Question: I'm sorry for my english.
My question is how to pass a data from a login viewcontroller to frontviewcontroller of the SWRevealViewController library. Let me explain my situation.
My app has a login view. If the login informations are ok you can enter inside the app where the menu would be managed by SWRevealViewController.
This is my storyboard:

To "remember" who is the user that was logged-in i want to pass an ID from the loginview (in my storyboard called "View Controller") to "HomeappViewController".
In my ViewController prepareforsegue method i wrote this code:
'''
-(void)prepareForSegue:(UIStoryboardSegue *)segue sender:(id)sender{
if ([[segue identifier] isEqualToString:@"entrataApp"]) {
SWRevealViewController *destination = [segue destinationViewController];
UINavigationController *navViewController = (UINavigationController *) [destination frontViewController];
HomeAppViewController *destViewController = (HomeAppViewController* )[navViewController topViewController];
destViewController.testoPassato = risposta;
}
}
'''
And in HomeAppViewControllerthis is my viewDidLoad:
'''
- (void)viewDidLoad{
[super viewDidLoad];
// Do any additional setup after loading the view.
self.title = @"News";
// Set the side bar button action. When it's tapped, it'll show up the sidebar.
_sidebarButton.target = self.revealViewController;
_sidebarButton.action = @selector(revealToggle:);
// Set the gesture
[self.view addGestureRecognizer:self.revealViewController.panGestureRecognizer];
_datiPassati.text = _testoPassato;
}
'''
As you can see i try to pass "risposta" that contain my "user ID" to destViewController.testoPassato that is the label inside HomeAppViewController but when i launch the code the label staies empty.
In your opinion which is my error? Maybe do i need to define homeAppViewController as frontviewcontroller? How can i do that?
I'm sorry if my question is stupid but i'm new in iOS app development.
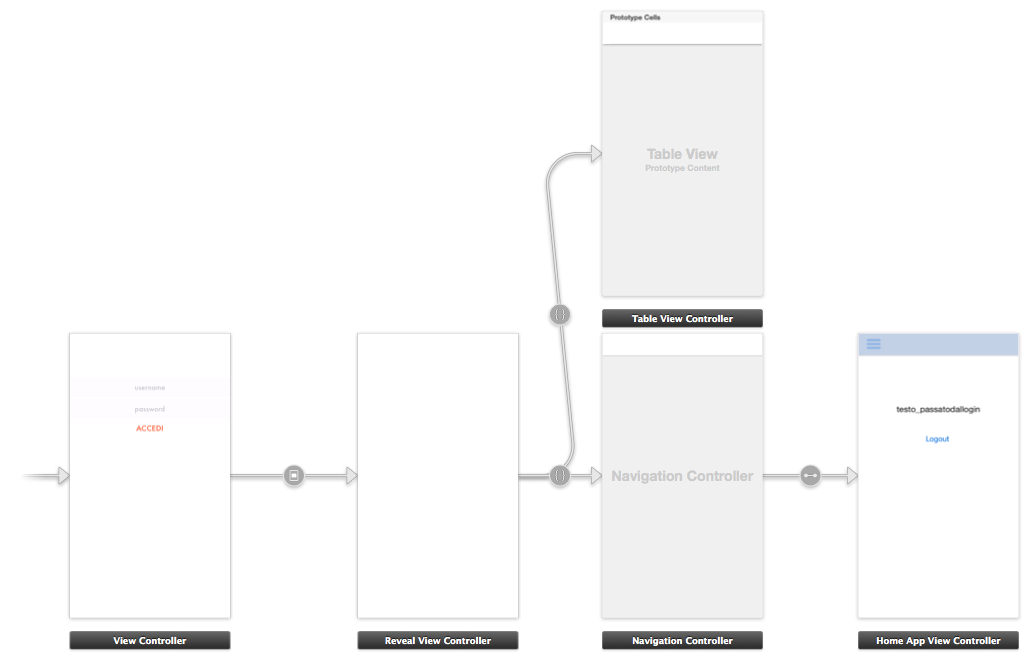
Answer: i think you will need to know who is logged in user through out the application what you can do is to store the user id when user log in from the response of the webservice
you can store that using following
'''
[[NSUserDefaults standardUserDefaults] setValue:[dictData valueForKey:@"id"] forKey:@"uid"];
'''
here dictData is my response dictionary and field is id
Further add these to your constant or in your .pch file
'''
#define UserId [[NSUserDefaults standardUserDefaults] valueForKey:@"uid"]
'''
and then use UserId where ever you need in the application in any viewController in any class.
When you want to provide the Logout Facility in the application give
'''
NSString *appDomain = [[NSBundle mainBundle] bundleIdentifier];
[[NSUserDefaults standardUserDefaults] removePersistentDomainForName:appDomain];
'''
These will remove all the keys and again when you execute the application it will go the login page.